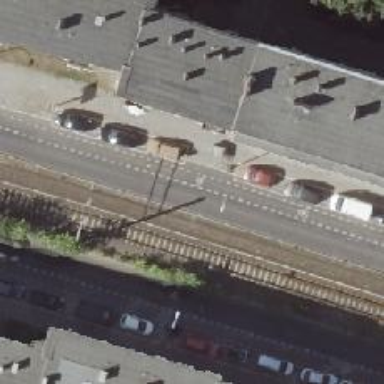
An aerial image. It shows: Secondary road with asphalt surface. There is parallel parking on the right lane.